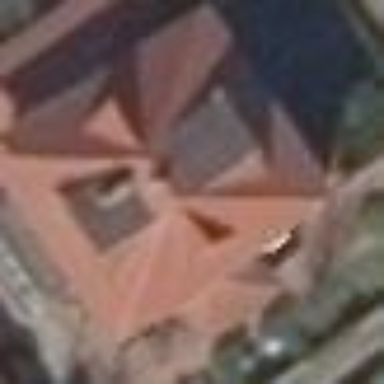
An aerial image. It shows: Detached building with hipped roof shape.